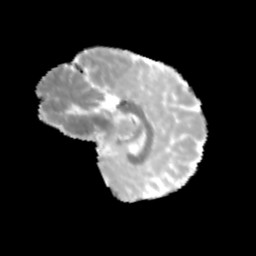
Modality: MD
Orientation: sagittal
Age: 11
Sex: female
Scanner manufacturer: siemens
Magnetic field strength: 3 T
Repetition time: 3.8 s
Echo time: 0.07 s